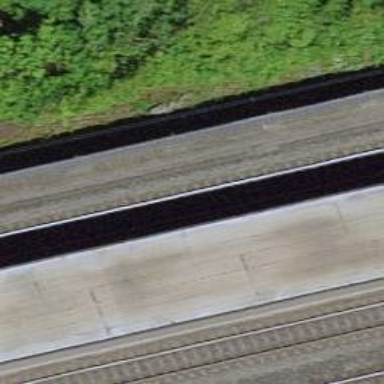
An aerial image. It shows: Railway stop with public transport stop position.